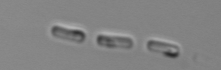
Label: Skeletonema